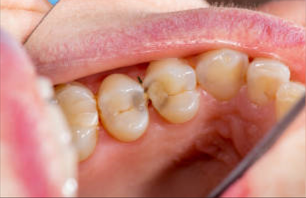
Condition: Caries